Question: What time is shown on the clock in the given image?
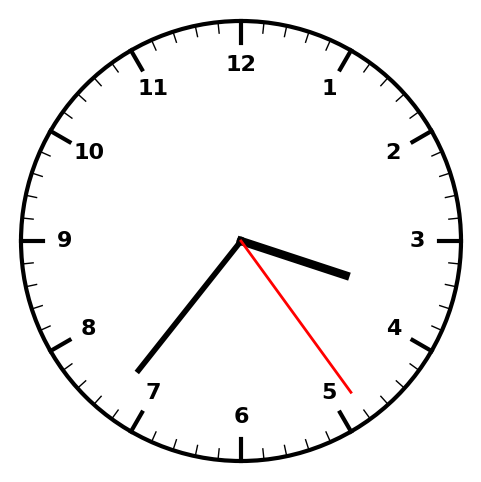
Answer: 03:36:24